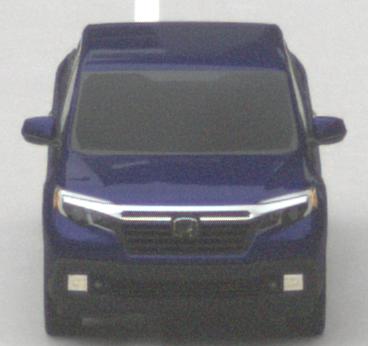
Make: Honda
Model: Ridgeline
Detailed model: Gen. 2
Model produced from: 2016
Model produced until: 2020
Doors: 4
Color: blue
Road condition: dry road
Daytime: midday
Contrast: low contrast